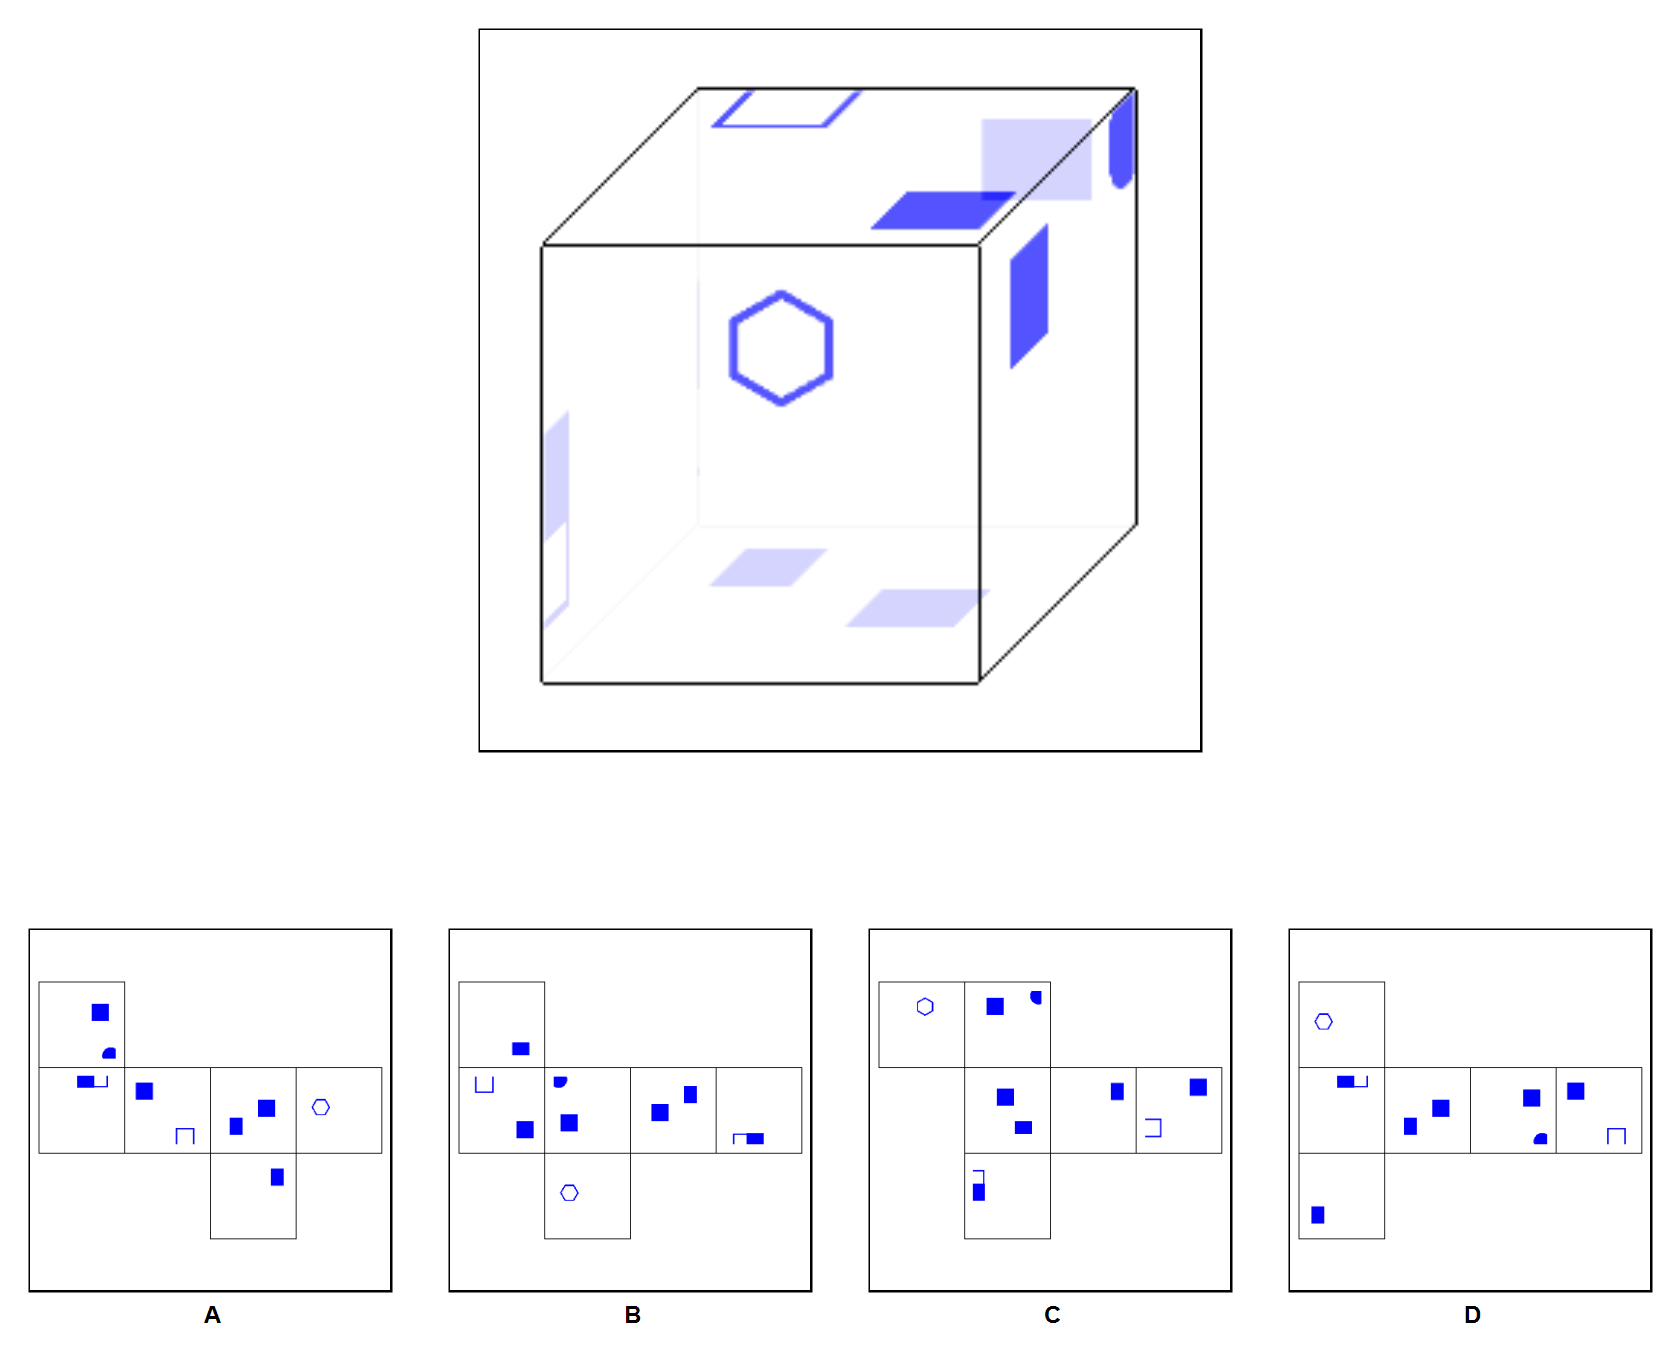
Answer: A